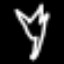
Label: fork